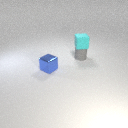
small cyan rubber cube above small gray rubber cylinder